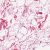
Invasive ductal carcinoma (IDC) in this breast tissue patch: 0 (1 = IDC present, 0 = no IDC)